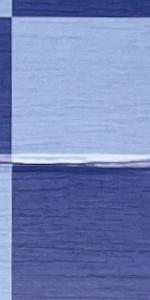
Label: Empty